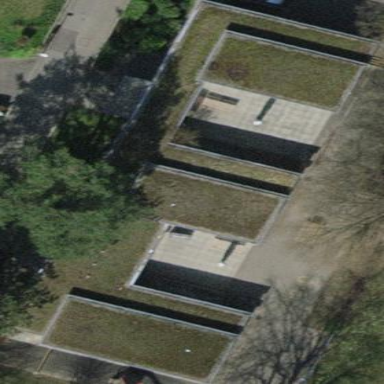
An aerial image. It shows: School building.